Aerial crown-view tile of a tropical tree (Barro Colorado Island, Panama), acquired 20241014:
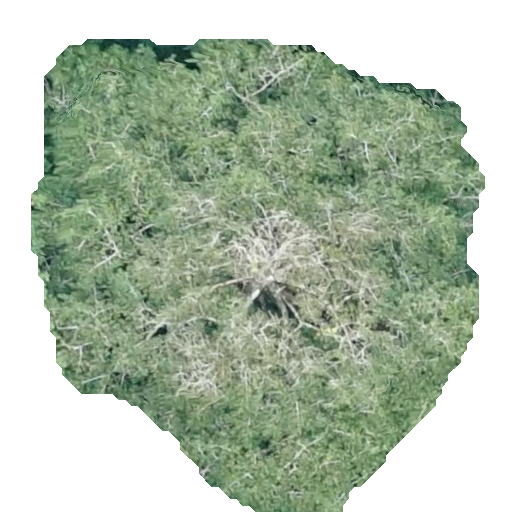
Species: Virola surinamensis
GBIF accepted scientific name: Virola surinamensis
Crown area: 257.464 m²